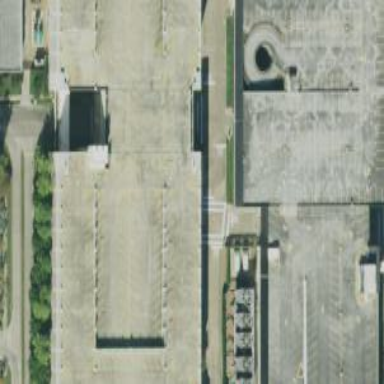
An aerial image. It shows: Multi-storey parking facility.